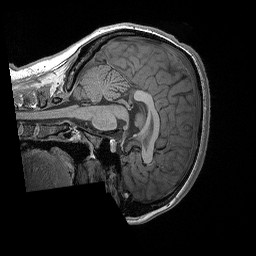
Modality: T1w
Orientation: sagittal
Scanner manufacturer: siemens
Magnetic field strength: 3 T
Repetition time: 2.3 s
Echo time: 0.00298 s